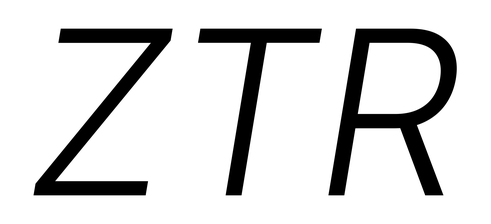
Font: Inter-Italic_Light_Italic